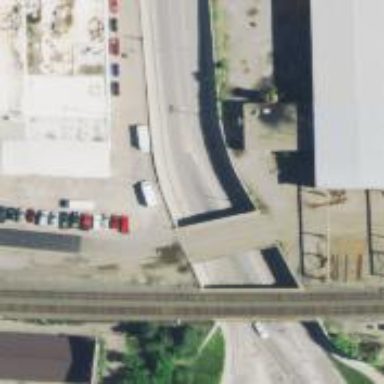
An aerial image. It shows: Railway spur bridge over rail line.